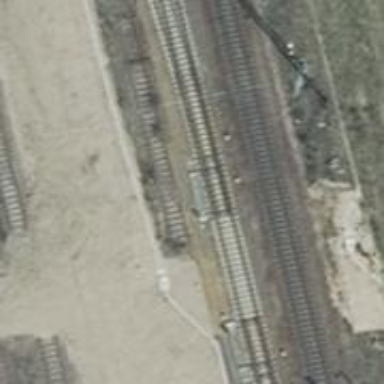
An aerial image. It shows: Railway switch with the turnout on the left side.